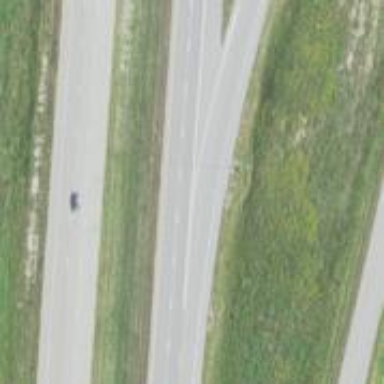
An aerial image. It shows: This image shows trunk highway that functions as expressway.